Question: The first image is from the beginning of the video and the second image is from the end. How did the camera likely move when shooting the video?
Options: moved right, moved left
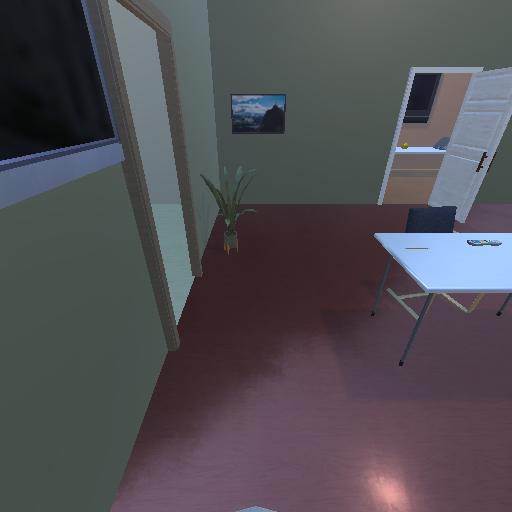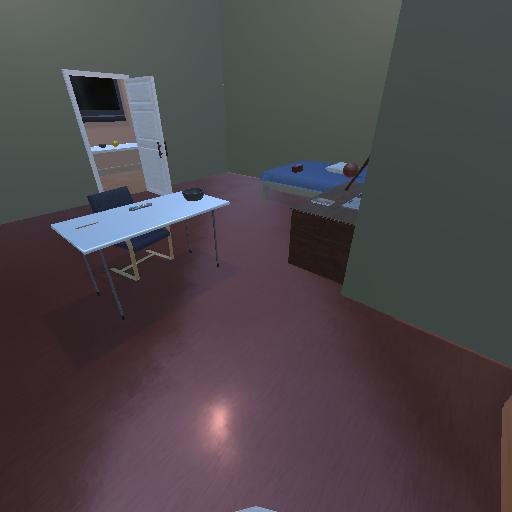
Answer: moved right